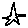
Label: star